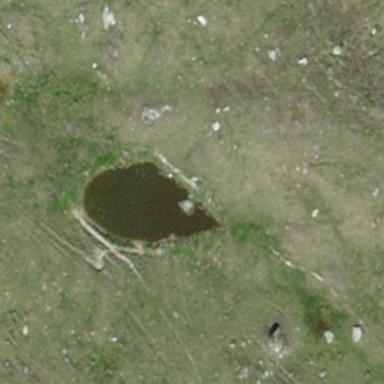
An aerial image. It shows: Peaceful pond surrounded by nature.